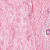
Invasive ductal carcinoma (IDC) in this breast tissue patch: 0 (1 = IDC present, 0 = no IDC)